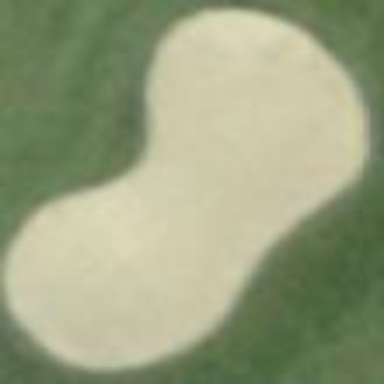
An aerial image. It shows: Sandy area is golf bunker.